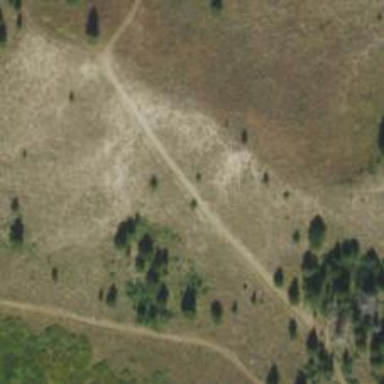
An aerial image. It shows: Trail road suitable for tracking.